Question: I'm trying to get the values from a Query String and add them to an array inside of an array. The output Query String is something like:
'add_to_cart.php?product_id=4&product_name=Pizza&quantity=1&additional_id[]=1&additional_quantity[]=3&additional_id[]=4&additional_quantity[]=5'
I'm getting each 'additional_id' and 'additional_quantity' variables presents in the Query String with the code below. I compare each of the 'additional_id' with the IDs that I have in database table and insert all into an array. The following code exists in my file file:
'''
if(isset($_SESSION['cart']))
{
while ($row = $stmt->fetch(PDO::FETCH_ASSOC))
{
extract($row);
$columns = array
(
'product_id_session' => $product_id_session,
'product_id' => $product_id,
'product_name' => $product_name,
'product_price' => $product_price,
'quantity' => $quantity,
'additionals' => array()
);
if(isset($_GET['additional_id']) && $_GET['additional_id'] != "")
{
foreach($_GET['additional_id'] as $additional => $value)
{
$additional_id = $value;
if(isset($_GET['additional_quantity'][$additional]))
{
$additional_quantity = $_GET['additional_quantity'][$additional];
if($additional_quantity <= 0 || $additional_quantity > 5)
{
$additional_quantity = null;
}
else
{
$sql2 = "SELECT additional_id, additional_name, additional_price FROM additionals WHERE additional_id LIKE '{$additional_id}'";
$stmt2 = $connection->prepare($sql2);
$stmt2->execute();
while ($row = $stmt2->fetch(PDO::FETCH_ASSOC))
{
extract($row);
$columns['additionals'][]['additional_id'] = $additional_id;
$columns['additionals'][]['additional_name'] = $additional_name;
$columns['additionals'][]['additional_price'] = $additional_price;
$columns['additionals'][]['additional_quantity'] = $additional_quantity;
}
}
}
}
}
$_SESSION['cart'][$product_id_session] = $columns;
}
header('Location: products.php?action=added&product_name=' . $product_name);
}
'''
Once everything is added in the 'cart' SESSION, in the page I'm trying to show the products with their selected additionals and quantities with:
'''
foreach($_SESSION['cart'] as $product)
{
echo "<tr>";
echo "<td>{$product['product_name']}</td>";
echo "<td>&#36;{$product['product_price']}</td>";
echo "<td>{$product['quantity']}</td>";
echo "<td>";
foreach($product['additionals'] as $additional)
{
echo "<p>{$additional['additional_quantity']}x{$additional['additional_name']} - {$additional['additional_price']}</p>";
}
echo "</td>";
echo "</tr>";
}
'''
But I'm doing something wrong, I think these two codes are not working properly.
My output is embarrassed, something like this:

Am I doing it by the right way? Maybe I'm not looping right with 'foreach', or the additionals are not being added with success? Sorry for the mistakes, I never worked with multidimensional arrays before. Is there a way to do what I am intending to? Thanks!
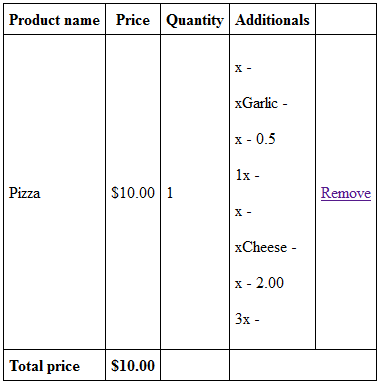
Answer: solution as per the comments-
Your issue is caused by '$columns['additionals'][]' as it is causing each value to being added as its own array. This is solved by added '$additional' as the array key -
'''
while ($row = $stmt2->fetch(PDO::FETCH_ASSOC))
{
extract($row);
$columns['additionals'][$additional]['additional_id'] = $additional_id;
$columns['additionals'][$additional]['additional_name'] = $additional_name;
$columns['additionals'][$additional]['additional_price'] = $additional_price;
$columns['additionals'][$additional]['additional_quantity'] = $additional_quantity;
}
'''
or you could also do-
'''
while ($row = $stmt2->fetch(PDO::FETCH_ASSOC))
{
extract($row);
$columns['additionals'][] = array('additional_id' => $additional_id,
'additional_name' => $additional_name,
'additional_price' => $additional_price,
'additional_quantity' => $additional_quantity);
}
'''